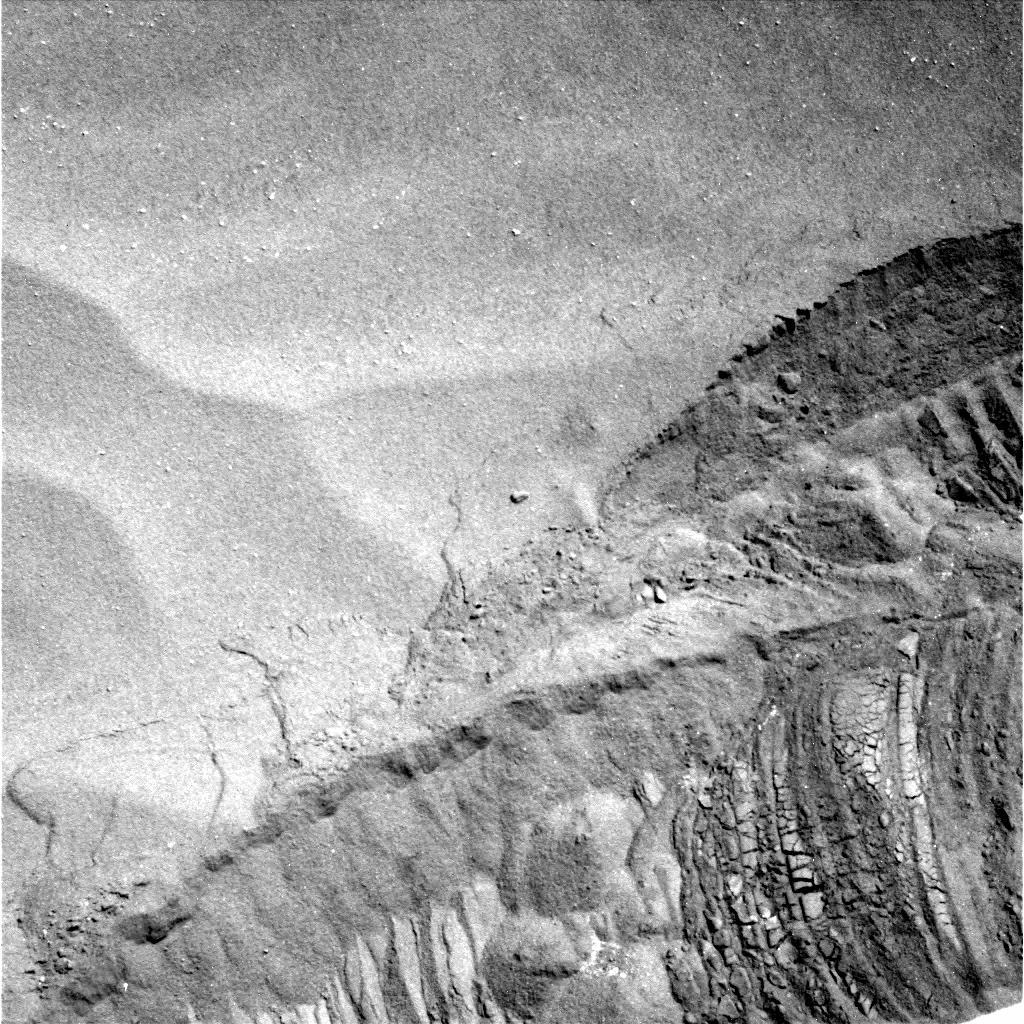
Terrain classes present: Bedrock, Gravel / Sand / Soil, Rock, Shadow